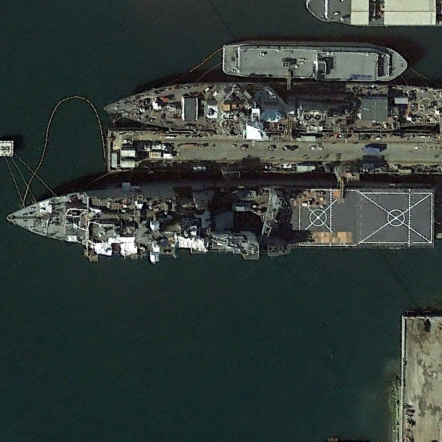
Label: combat